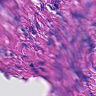
Metastatic tissue present: yes